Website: walmart
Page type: account-dashboard
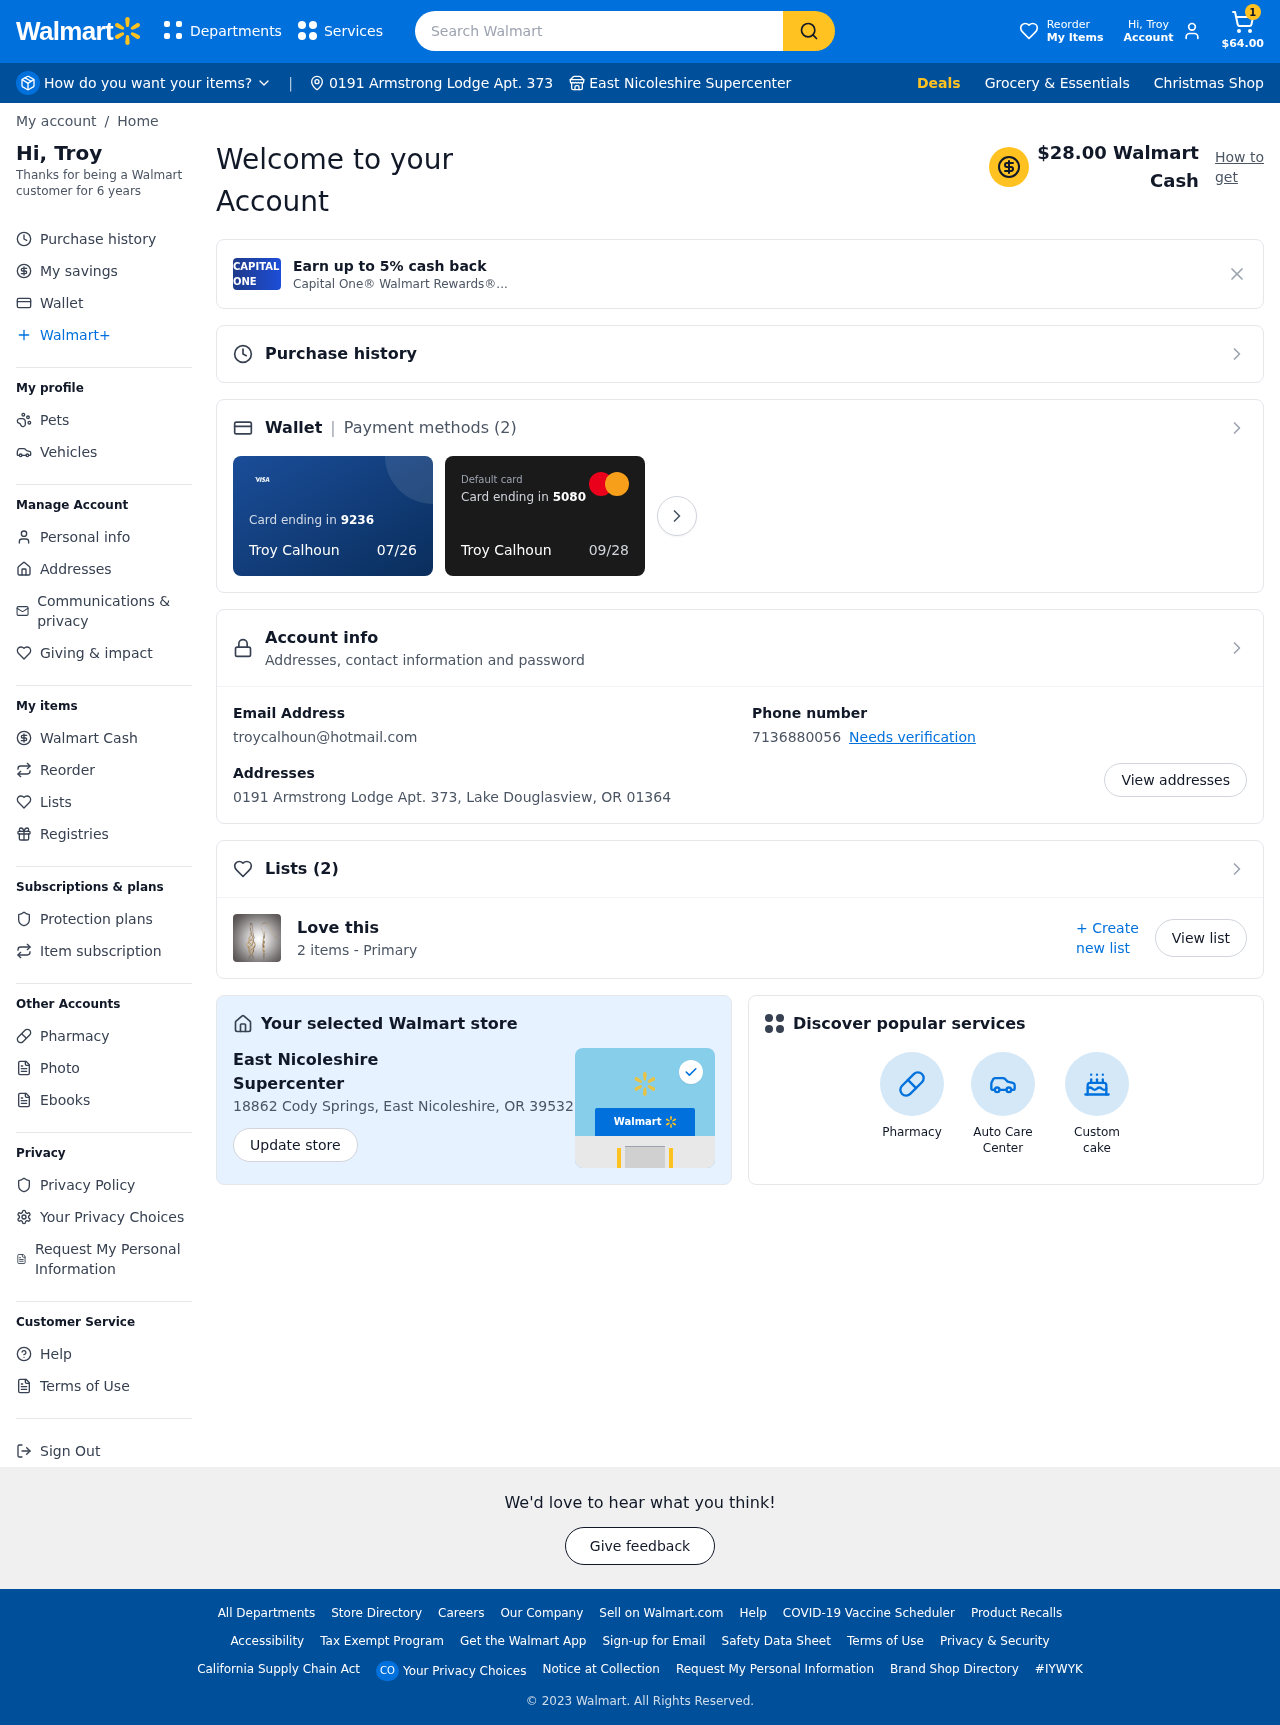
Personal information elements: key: PII_CARD_EXPIRY
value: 07/26
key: PII_CARD_LAST4
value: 9236
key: PII_EMAIL
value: troycalhoun@hotmail.com
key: PII_FIRSTNAME
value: Troy
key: PII_FULLNAME
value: Troy Calhoun
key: PII_LOCATION1_CITY
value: East Nicoleshire Supercenter
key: PII_LOCATION1_CITY
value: East Nicoleshire
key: PII_LOCATION1_CITY_STATE_ZIP
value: East Nicoleshire, OR 39532
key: PII_LOCATION1_STREET
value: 18862 Cody Springs
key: PII_PHONE
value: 7136880056
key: PII_STREET
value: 0191 Armstrong Lodge Apt. 373
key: PII_FIRSTNAME2
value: Troy
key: PII_FIRSTNAME3
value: Troy
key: PII_FIRSTNAME_DERIVED
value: Troy
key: PII_WALMART_CASH
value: $28.00
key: PII_CARD_LAST42
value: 5080
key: PII_LASTNAME
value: Calhoun
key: PII_FULLNAME2
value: Troy Calhoun
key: PII_FULLNAME3
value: Troy Calhoun
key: PII_LASTNAME2
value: Calhoun
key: PII_LASTNAME3
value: Calhoun
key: PII_LASTNAME_DERIVED
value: Calhoun
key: PII_FULLNAME_DERIVED
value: Troy Calhoun
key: PII_NAME_FULL_DERIVED
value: Troy Calhoun
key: PII_CARD_EXPIRY2
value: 09/28
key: PII_STREET2
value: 0191 Armstrong Lodge Apt. 373
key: PII_CITY_STATE_ZIP
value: Lake Douglasview, OR 01364
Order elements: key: ORDER_NUM_ITEMS
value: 1
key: ORDER_SUBTOTAL
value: $64.00
Search elements: key: HEADER_SEARCH
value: Search Walmart